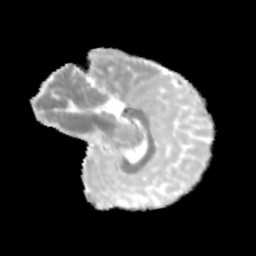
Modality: MD
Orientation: sagittal
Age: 9
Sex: male
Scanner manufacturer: siemens
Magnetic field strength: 3 T
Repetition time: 3.8 s
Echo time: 0.07 s